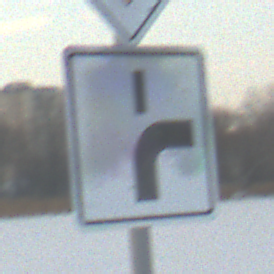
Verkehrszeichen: VerlaufVorfahrtsstrasse8
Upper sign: Vorfahrtsstrasse
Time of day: SunriseSunset
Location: Outdoor (Nature)
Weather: PartlyCloudy
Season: NotSpecified
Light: Natural